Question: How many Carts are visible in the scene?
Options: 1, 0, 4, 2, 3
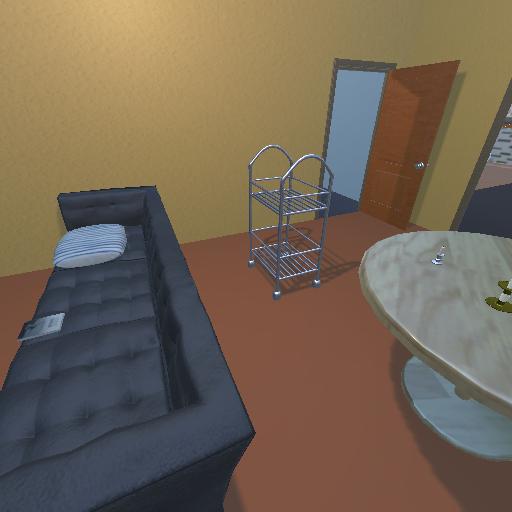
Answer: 1